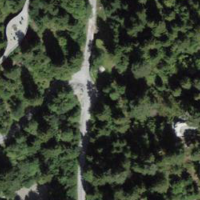
EUNIS habitat code: 44
Species observed at this site:
Corvus corone
Cyanistes caeruleus
Lophophanes cristatus
Fagus sylvatica
Anas platyrhynchos
Dendrocopos major
Fringilla coelebs
Regulus ignicapilla
Turdus viscivorus
Coloeus monedula
Sylvia atricapilla
Phylloscopus collybita
Parus major
Pica pica
Regulus regulus
Sitta europaea
Periparus ater